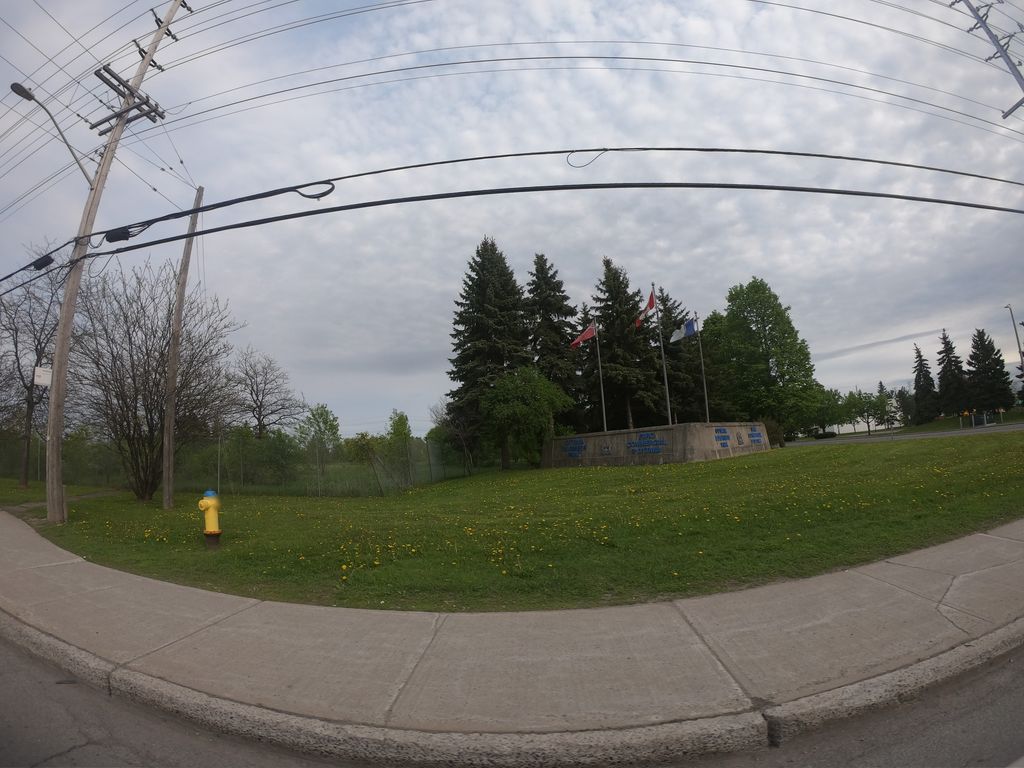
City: ottawa-gatineau